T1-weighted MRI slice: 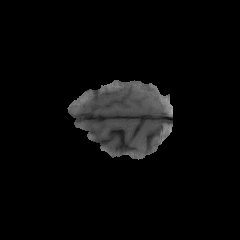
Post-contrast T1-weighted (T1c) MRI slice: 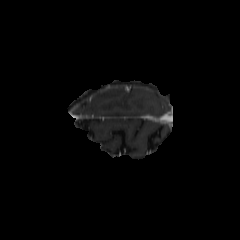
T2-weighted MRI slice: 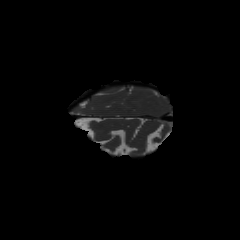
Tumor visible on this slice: no